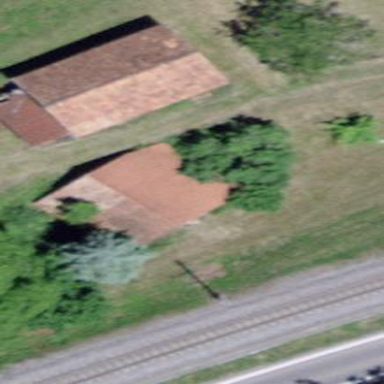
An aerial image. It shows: Barn.